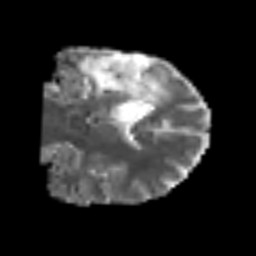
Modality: MD
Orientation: coronal
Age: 50
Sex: male
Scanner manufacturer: siemens
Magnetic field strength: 3 T
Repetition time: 6.1 s
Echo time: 0.101 s